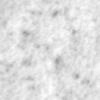
Label: no_change